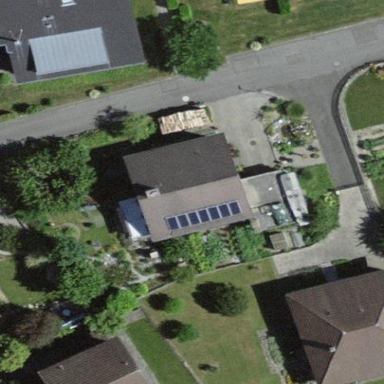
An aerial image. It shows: Simple house.